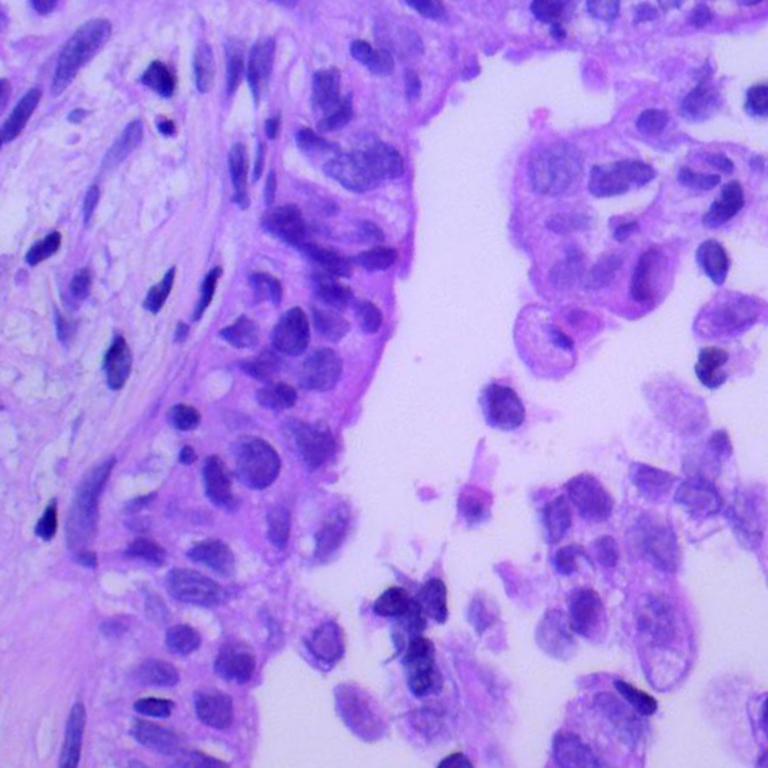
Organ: lung
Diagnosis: adenocarcinomas